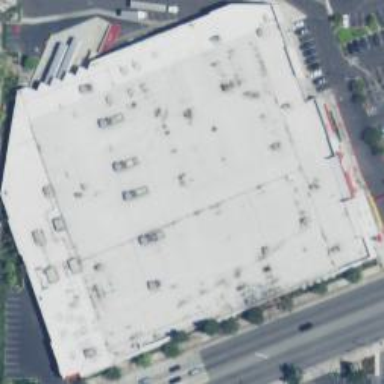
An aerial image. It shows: Commercial building housing department store.